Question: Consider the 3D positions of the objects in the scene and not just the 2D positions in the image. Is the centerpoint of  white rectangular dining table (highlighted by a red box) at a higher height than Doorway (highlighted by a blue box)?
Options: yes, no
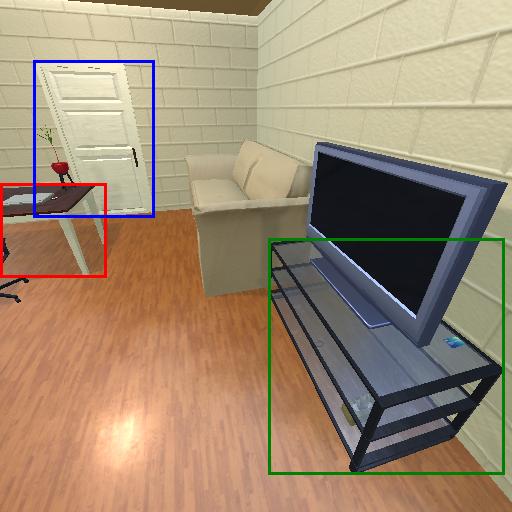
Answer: yes